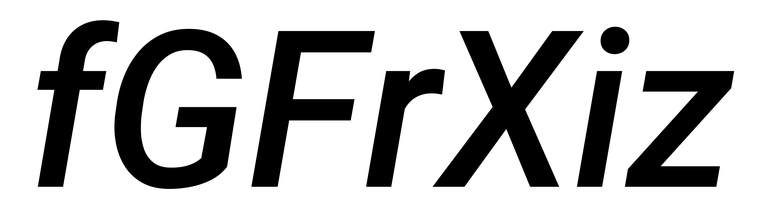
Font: Roboto-Italic_Medium_Italic